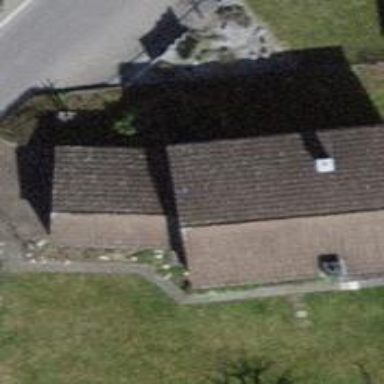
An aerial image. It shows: Building with tile roof.